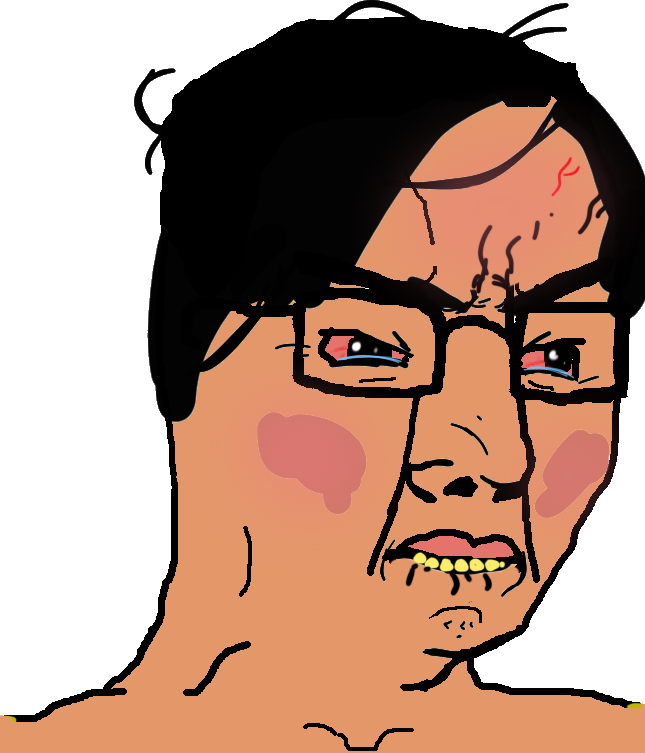
Label: 5_Poljak